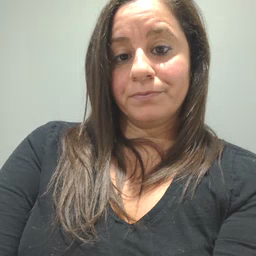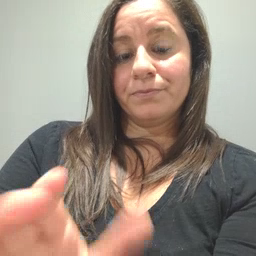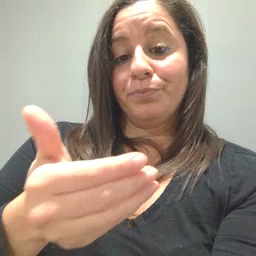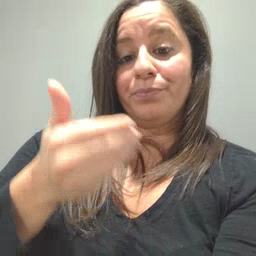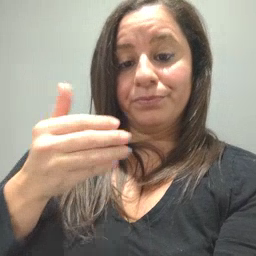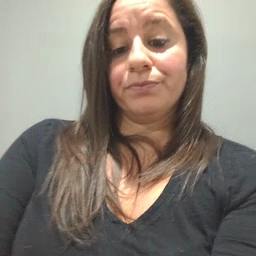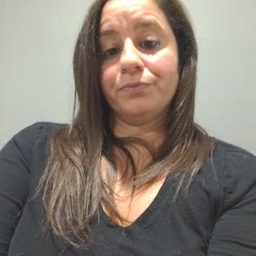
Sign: before